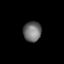
Tissue: lung
Cell type: Myeloid cells
Senescence score: 0.5807
Nuclear area (px): 357
Mean DAPI intensity: 111.176